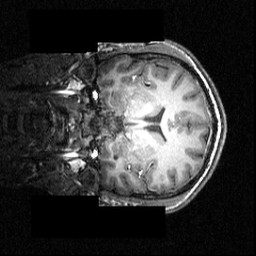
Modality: T1w
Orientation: coronal
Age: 16
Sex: male
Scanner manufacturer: siemens
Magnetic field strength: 3.951 T
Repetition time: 1.5 s
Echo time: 0.00335 s